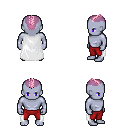
a pixel art fantasy rpg character, male body template, dark elf, purple skin, white cape, red pants, pink short mohawk hairstyle, four views (front, back, left, right), 2x2 character sprite sheet, small pixel art, hard edges, no anti-aliasing